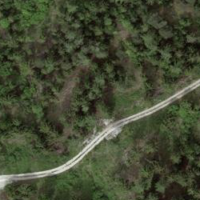
EUNIS habitat code: 43
Species observed at this site:
Anthus trivialis
Cyanistes caeruleus
Lophophanes cristatus
Troglodytes troglodytes
Dendrocopos major
Turdus viscivorus
Passer domesticus
Buteo buteo
Ptyonoprogne rupestris
Carduelis carduelis
Parus major
Erithacus rubecula
Aquila chrysaetos
Milvus milvus
Phoenicurus ochruros
Sitta europaea
Phoenicurus phoenicurus
Garrulus glandarius
Nucifraga caryocatactes
Regulus regulus
Motacilla alba
Picus viridis
Corvus corax
Accipiter nisus
Periparus ater